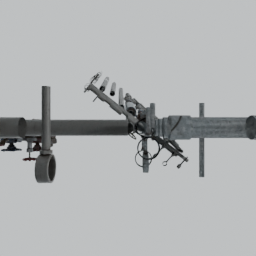
Label: mechanical